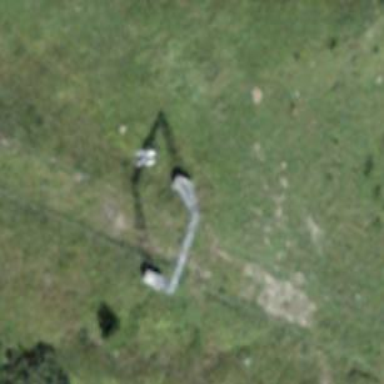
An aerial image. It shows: Pylon used for aerialway.